Interaction volume radius: 5 \u00c5
Interaction volume height: 40 \u00c5
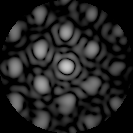
Disorder parameter: 0.379